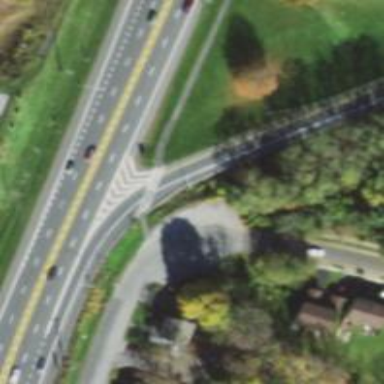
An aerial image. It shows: Trunk link highway.